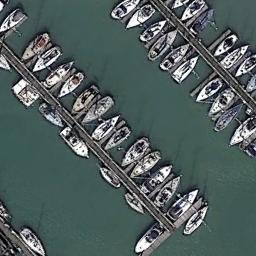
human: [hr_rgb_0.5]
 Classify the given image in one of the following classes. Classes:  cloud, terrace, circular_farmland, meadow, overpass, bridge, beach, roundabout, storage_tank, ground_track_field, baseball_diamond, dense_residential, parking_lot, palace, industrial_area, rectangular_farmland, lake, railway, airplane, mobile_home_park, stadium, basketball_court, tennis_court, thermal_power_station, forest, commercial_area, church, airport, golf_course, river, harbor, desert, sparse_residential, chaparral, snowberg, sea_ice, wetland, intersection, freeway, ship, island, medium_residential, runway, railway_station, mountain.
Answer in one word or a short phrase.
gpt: harbor